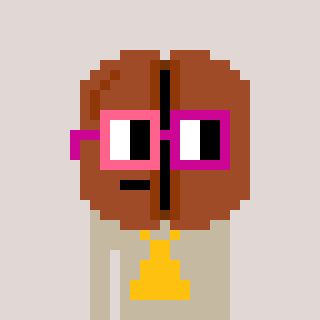
a pixel art character with square pink and red glasses, a coffeebean-shaped head and a bege-colored body on a warm background